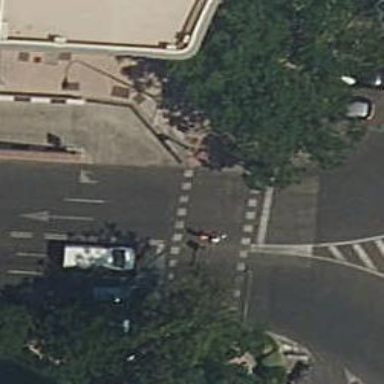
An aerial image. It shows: Road with traffic signals at the crossing.